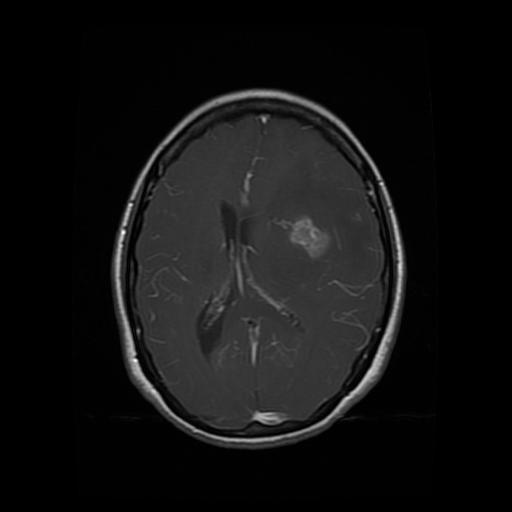
Label: glioma